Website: lowes
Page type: stored-credit-cards
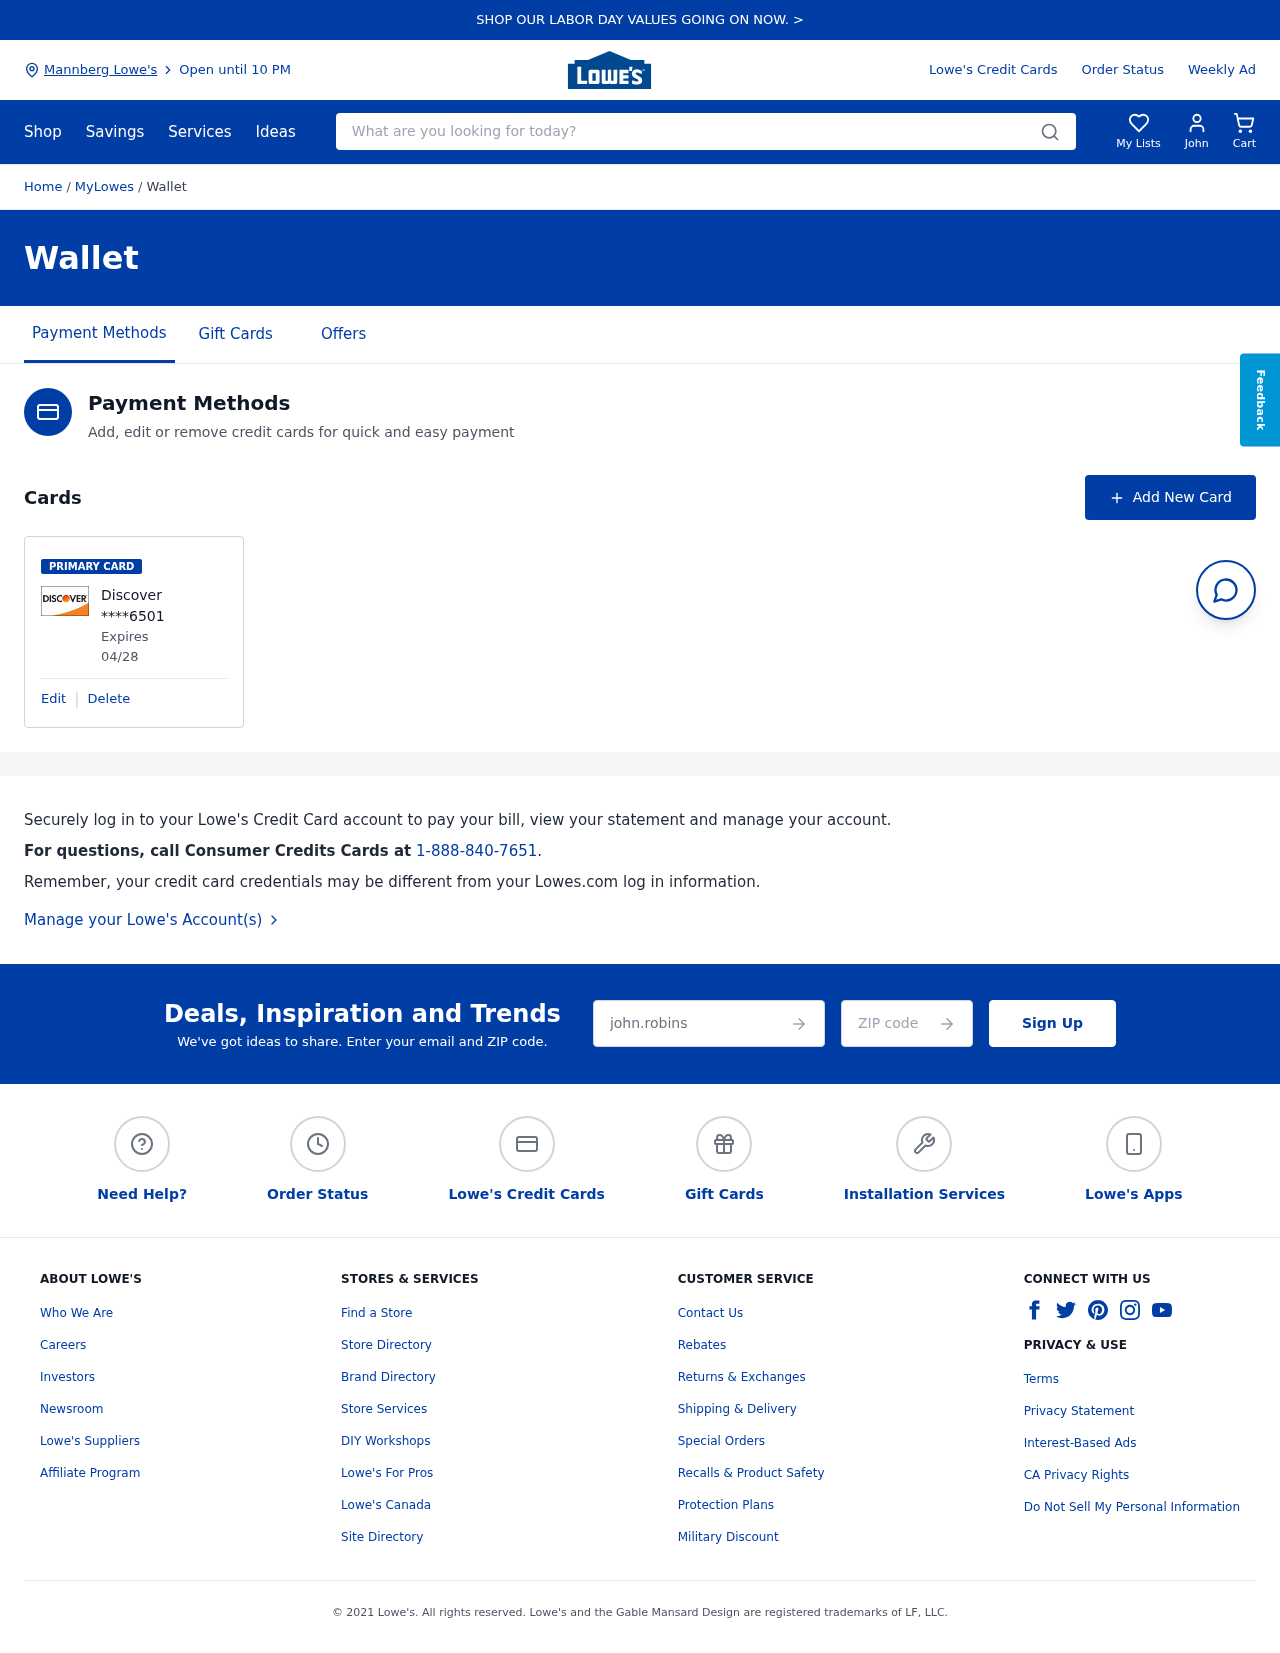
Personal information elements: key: PII_CARD_EXPIRY
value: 04/28
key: PII_CARD_LAST4
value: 6501
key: PII_CARD_TYPE
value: Discover
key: PII_CITY
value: Mannberg Lowe's
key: PII_EMAIL
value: john.robinson@gmail.com
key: PII_FIRSTNAME
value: John
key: PII_POSTCODE
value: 68427
Search elements: key: HEADER_SEARCH
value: What are you looking for today?